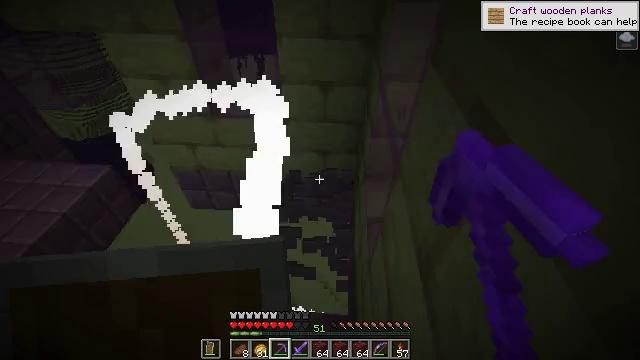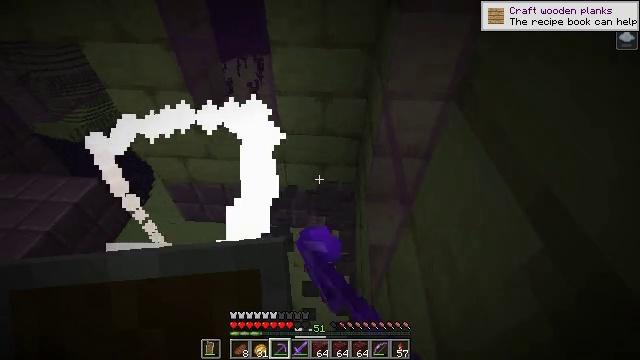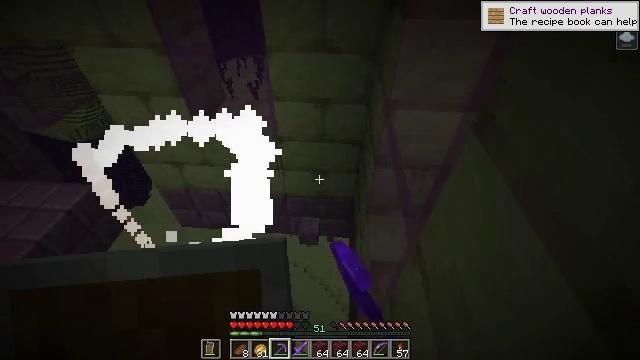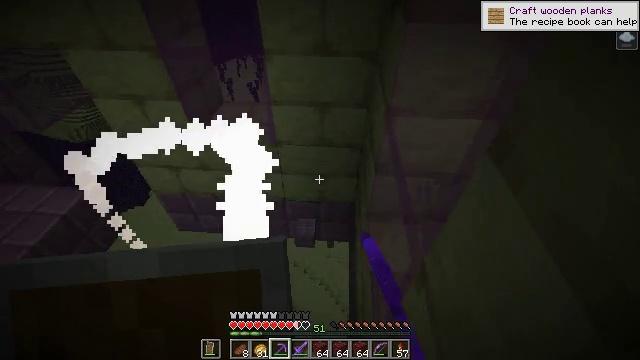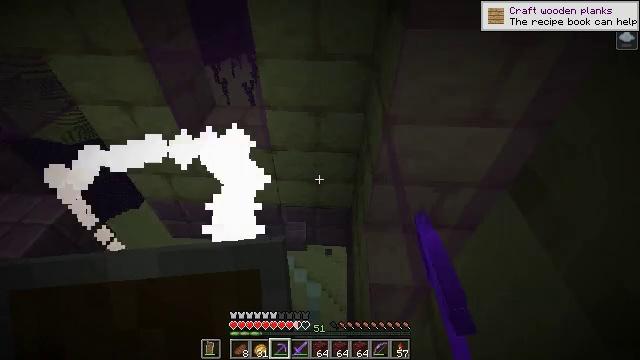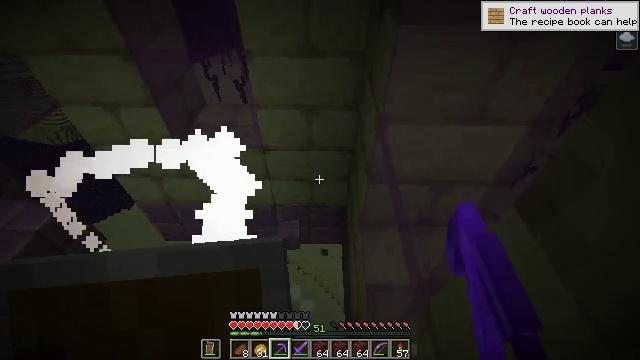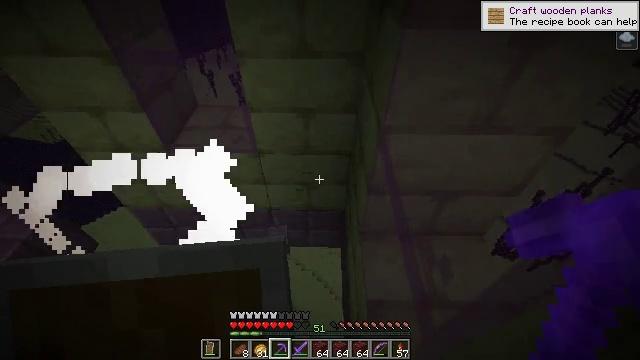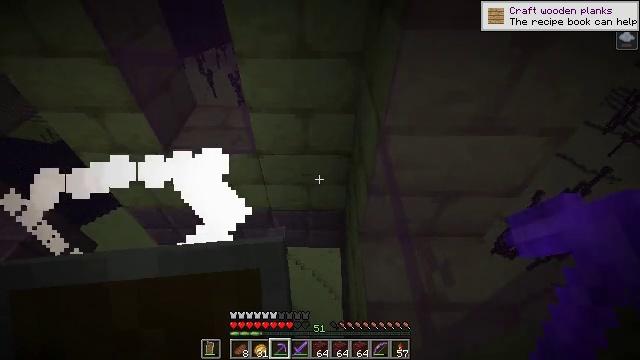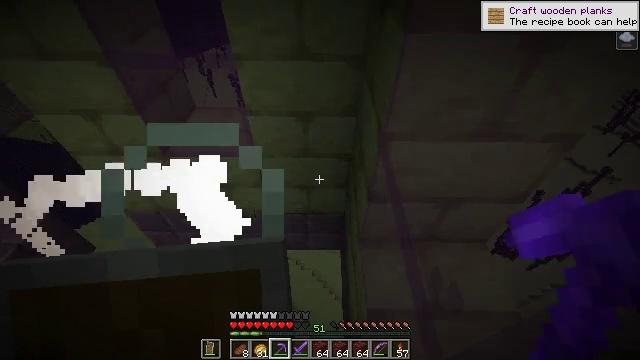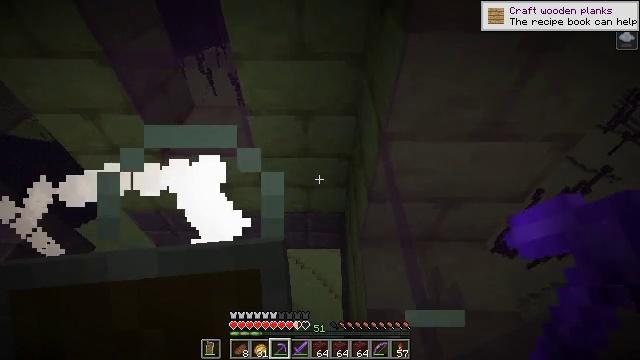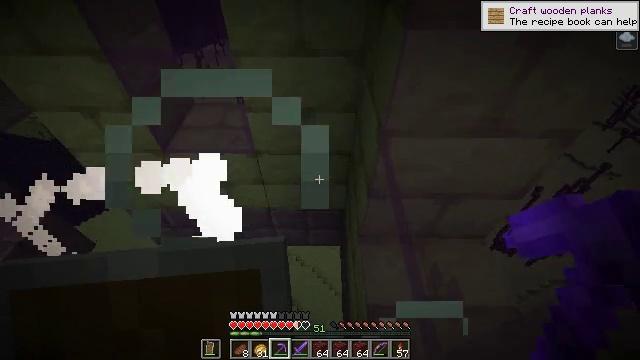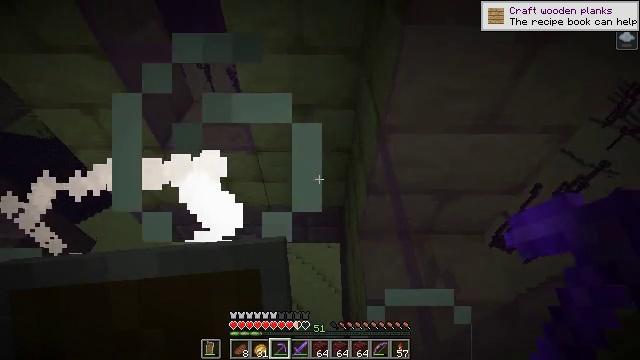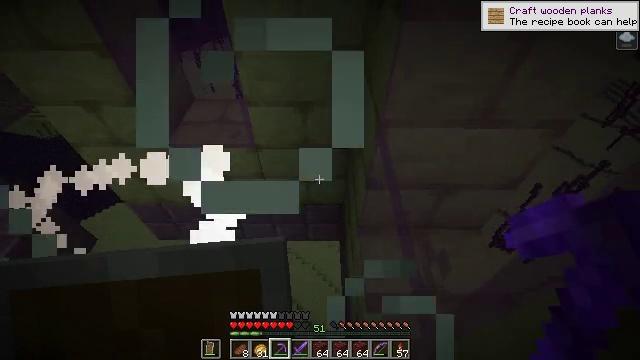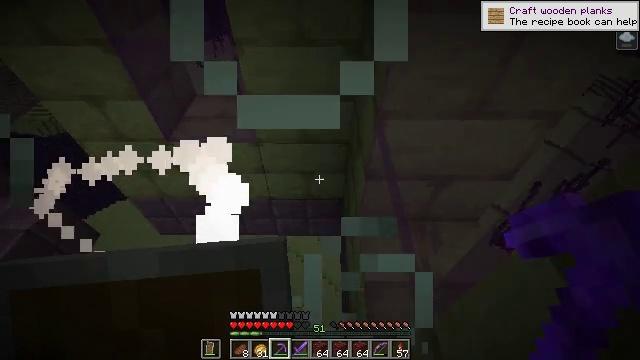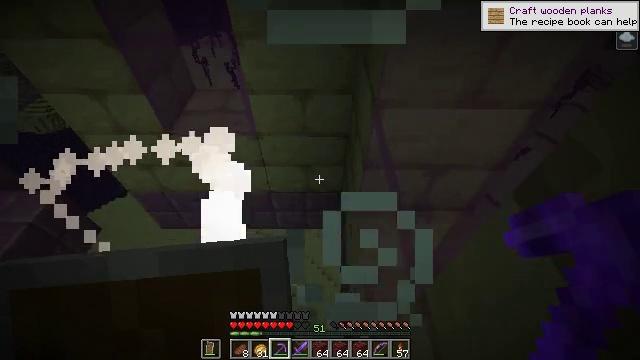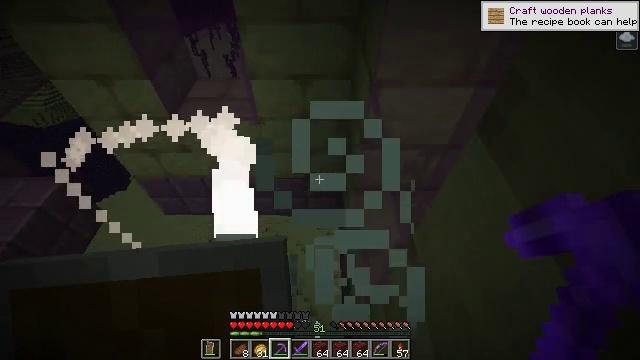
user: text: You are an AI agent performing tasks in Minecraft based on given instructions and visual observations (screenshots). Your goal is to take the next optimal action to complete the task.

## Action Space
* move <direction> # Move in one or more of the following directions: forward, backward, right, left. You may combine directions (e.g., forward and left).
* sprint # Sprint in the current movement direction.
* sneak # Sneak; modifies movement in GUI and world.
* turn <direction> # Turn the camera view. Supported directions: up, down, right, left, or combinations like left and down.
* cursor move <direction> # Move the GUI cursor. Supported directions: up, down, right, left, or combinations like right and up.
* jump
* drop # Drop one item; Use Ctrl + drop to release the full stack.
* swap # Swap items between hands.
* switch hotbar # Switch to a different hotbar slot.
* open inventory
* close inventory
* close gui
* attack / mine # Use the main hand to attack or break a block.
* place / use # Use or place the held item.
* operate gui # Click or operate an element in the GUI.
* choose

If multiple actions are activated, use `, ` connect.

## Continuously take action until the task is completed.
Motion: motion action
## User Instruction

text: Get end stone bricks for building or crafting.
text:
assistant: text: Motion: attack / mine
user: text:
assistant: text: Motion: attack / mine
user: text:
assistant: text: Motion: no_op
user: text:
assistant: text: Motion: turn right
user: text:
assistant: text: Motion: turn right
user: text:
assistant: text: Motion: move back, turn down
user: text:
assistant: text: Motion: move back
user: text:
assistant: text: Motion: move back
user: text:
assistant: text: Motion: move back
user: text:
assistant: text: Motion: move back
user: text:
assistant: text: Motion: move back
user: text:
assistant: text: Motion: move back
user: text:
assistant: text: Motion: move back
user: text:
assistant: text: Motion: move back
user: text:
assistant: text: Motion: move back, turn down
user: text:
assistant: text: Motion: move back
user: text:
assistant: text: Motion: move back
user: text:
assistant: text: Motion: move back
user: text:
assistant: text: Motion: move back
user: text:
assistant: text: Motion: move back
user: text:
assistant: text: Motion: move back
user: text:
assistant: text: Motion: move back and move left
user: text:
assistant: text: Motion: move back and move left
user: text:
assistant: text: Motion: move back and move left, turn left
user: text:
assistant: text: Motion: move back and move left, turn left and up
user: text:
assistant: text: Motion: move back and move left, turn left and up
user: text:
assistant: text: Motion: move back and move left, turn left and up
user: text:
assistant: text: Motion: move left, turn left and up
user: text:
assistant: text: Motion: turn left and up
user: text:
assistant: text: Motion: turn left and up